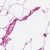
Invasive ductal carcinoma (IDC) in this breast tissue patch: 0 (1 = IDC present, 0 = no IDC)